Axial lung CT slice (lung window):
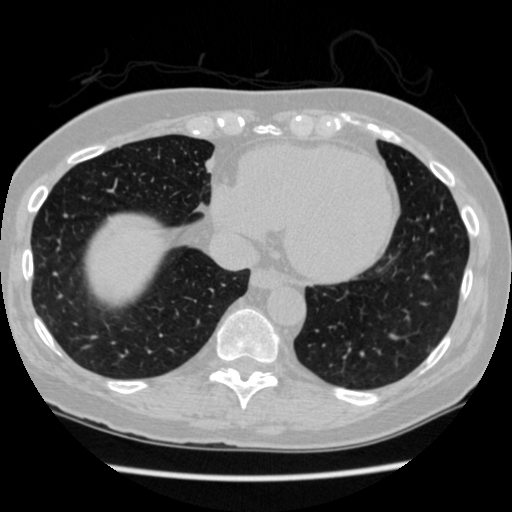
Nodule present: no